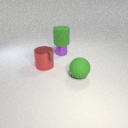
large green rubber cylinder above small purple metal cylinder